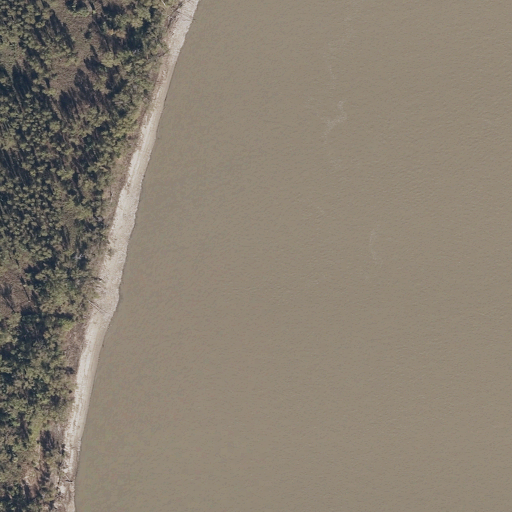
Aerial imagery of levee in Louisiana named Glasscock Cutoff Revetment containing open water, herbaceous wetlands, woody wetlands, and barren land